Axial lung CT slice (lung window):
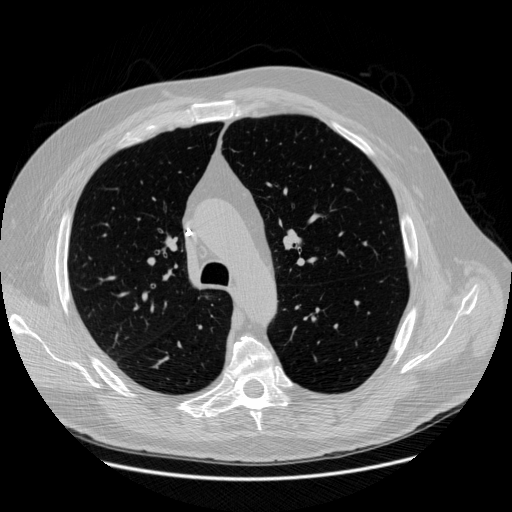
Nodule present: no